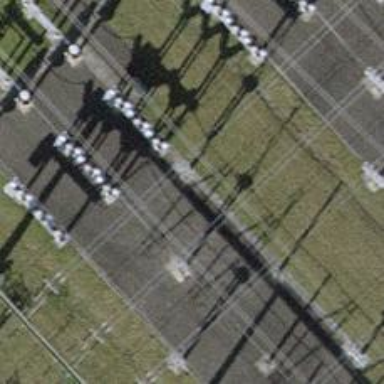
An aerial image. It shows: Power line carrying busbar.